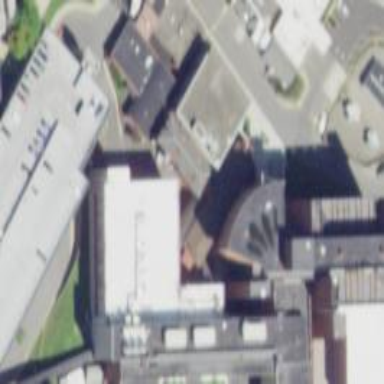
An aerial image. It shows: Part of building.